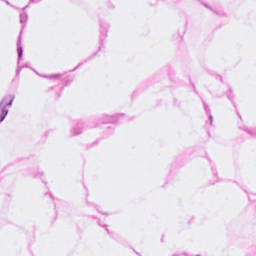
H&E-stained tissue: Breast